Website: apple
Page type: customer-info-address
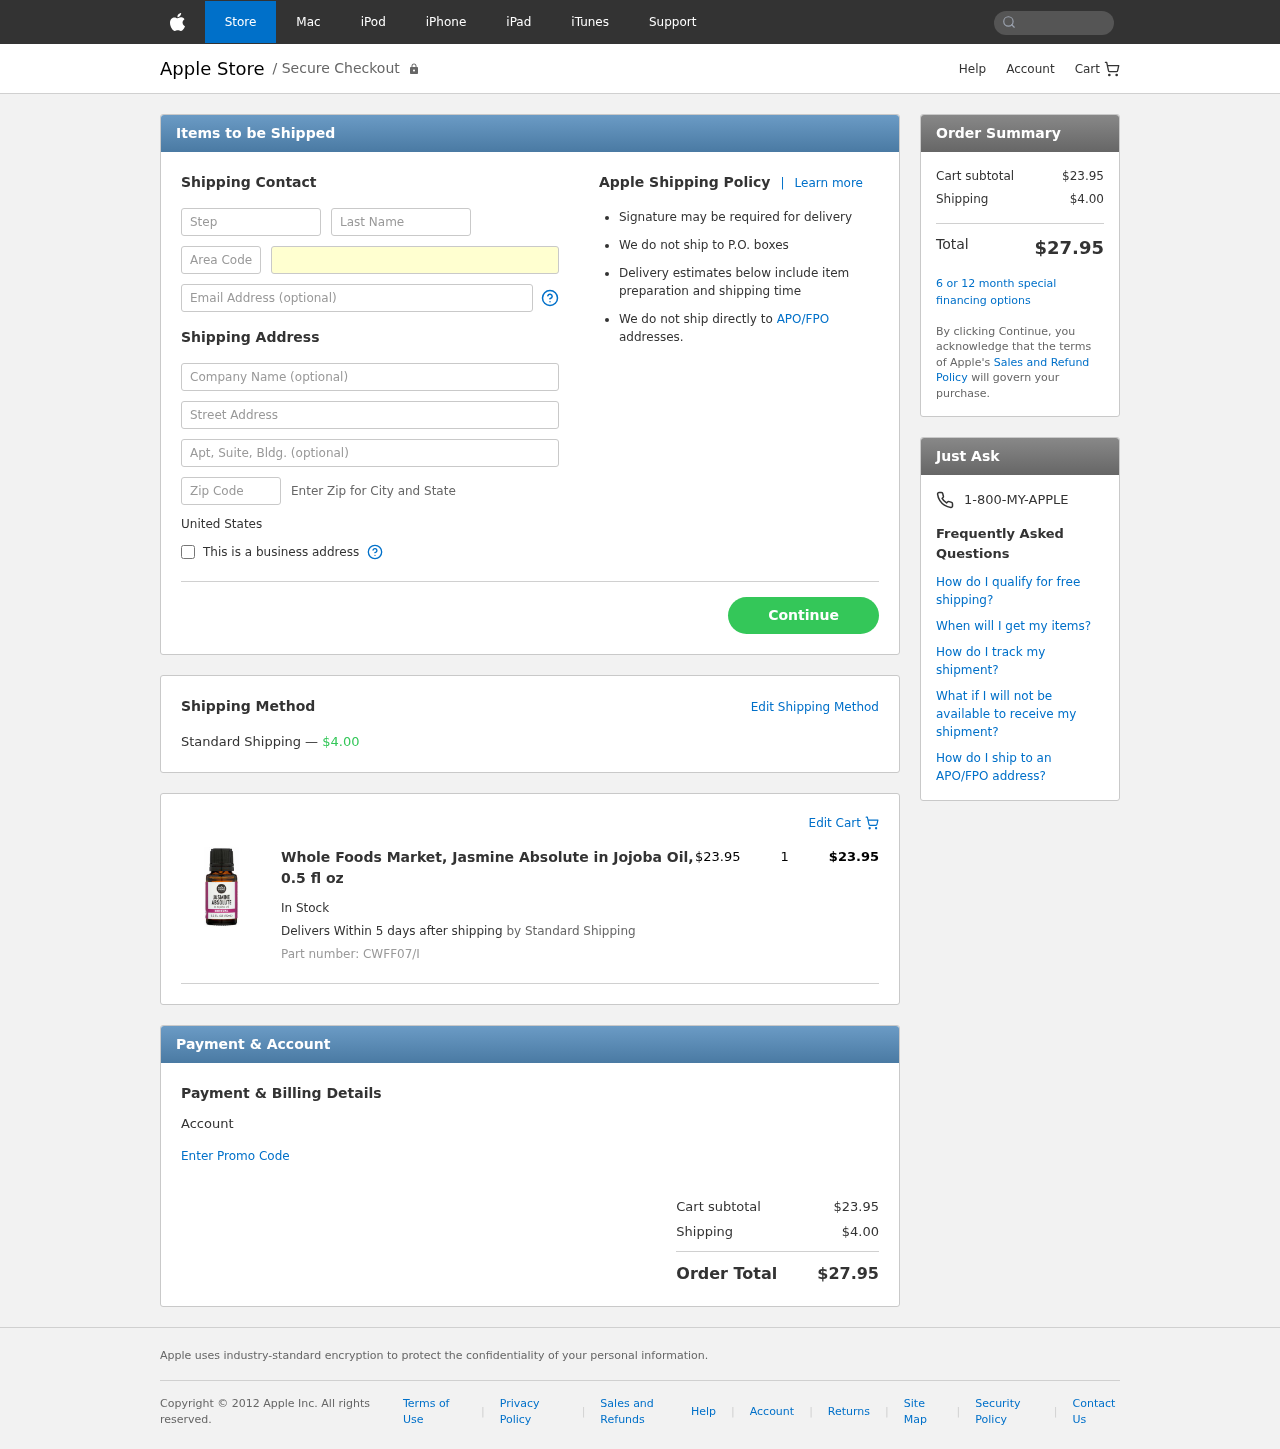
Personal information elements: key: PII_COUNTRY
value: United States
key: PII_FIRSTNAME
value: Stephen
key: PII_LASTNAME
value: Peterson
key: PII_PHONE_AREA
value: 961
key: PII_PHONE_LINE
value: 1178
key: PII_EMAIL
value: stephenpeterson@gmail.com
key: PII_STREET
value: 03753 Martinez Trafficway
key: PII_POSTCODE
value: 01678
Product elements: key: PRODUCT1_NAME
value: Whole Foods Market, Jasmine Absolute in Jojoba Oil, 0.5 fl oz
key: PRODUCT1_PRICE
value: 23.95
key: PRODUCT1_QUANTITY
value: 1
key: PRODUCT1_SKU
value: CWFF07/I
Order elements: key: ORDER_SHIPPING_COST
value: $4.00
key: ORDER_ITEM_TOTAL
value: $23.95
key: ORDER_SUBTOTAL
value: $23.95
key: ORDER_TOTAL
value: $27.95